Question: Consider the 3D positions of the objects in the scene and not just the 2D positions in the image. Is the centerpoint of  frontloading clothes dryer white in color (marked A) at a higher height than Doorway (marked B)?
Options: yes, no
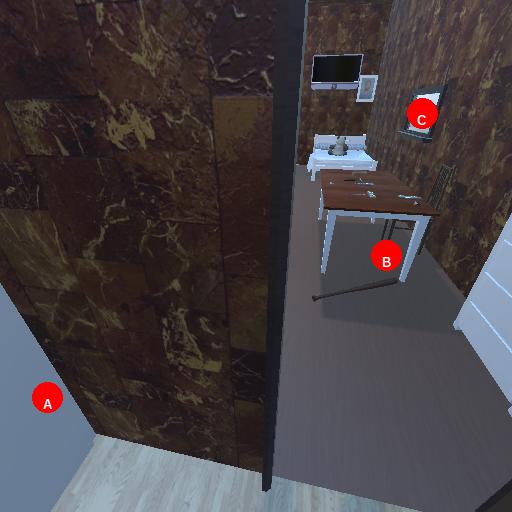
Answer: yes